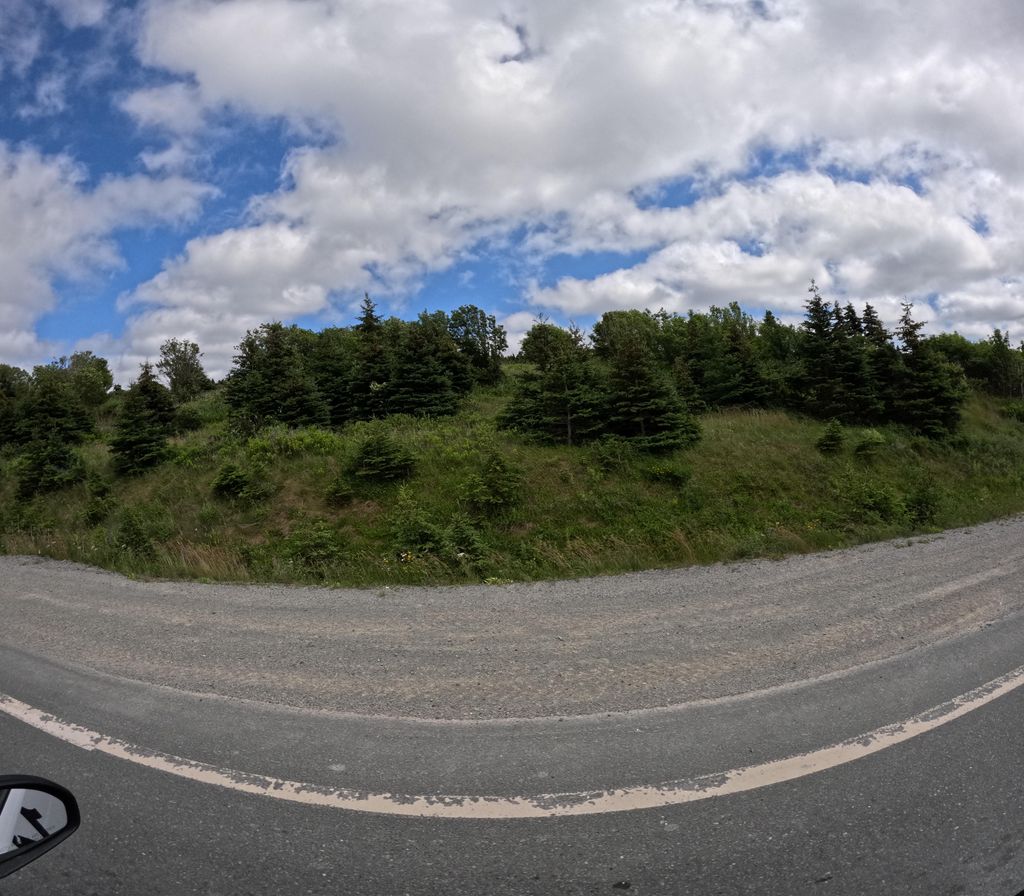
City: st_johns